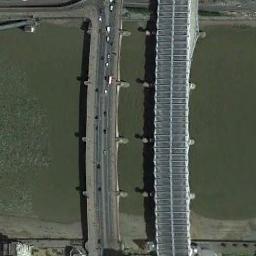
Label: bridge